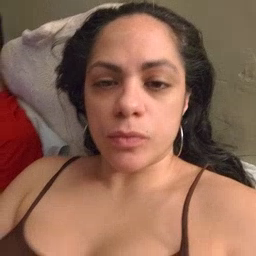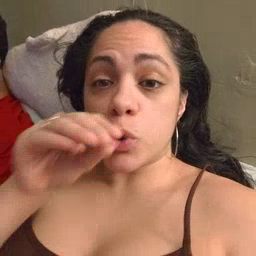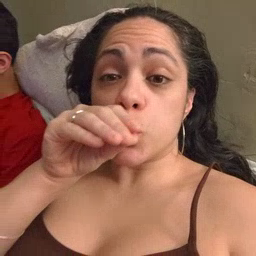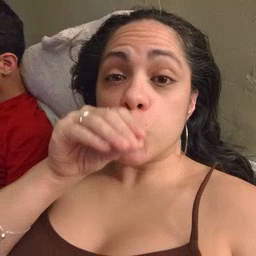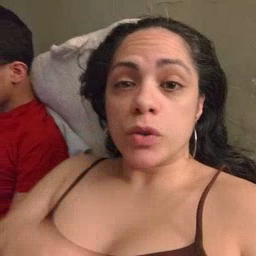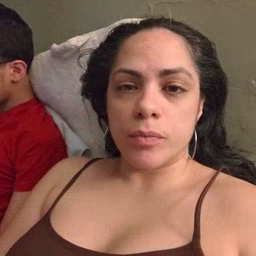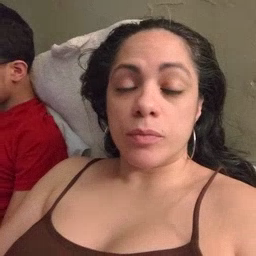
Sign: goose